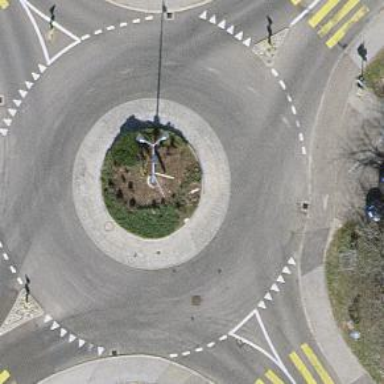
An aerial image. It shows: Unclassified road leading to roundabout junction.